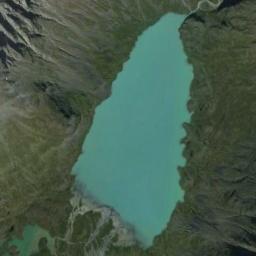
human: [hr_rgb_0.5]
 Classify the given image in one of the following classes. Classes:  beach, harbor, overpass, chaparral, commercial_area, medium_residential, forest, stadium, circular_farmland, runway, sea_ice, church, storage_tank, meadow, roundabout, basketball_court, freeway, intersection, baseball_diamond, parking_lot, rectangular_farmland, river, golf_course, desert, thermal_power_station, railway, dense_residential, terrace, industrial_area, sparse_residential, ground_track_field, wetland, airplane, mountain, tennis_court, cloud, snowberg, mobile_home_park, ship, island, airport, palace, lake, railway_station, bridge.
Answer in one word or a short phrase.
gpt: lake